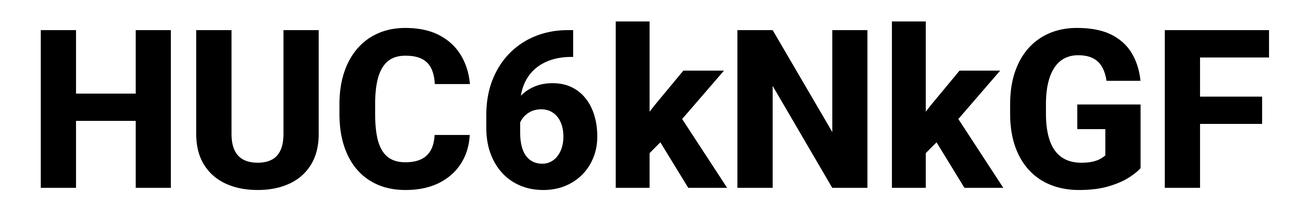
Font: Roboto_ExtraBold